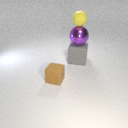
small yellow rubber sphere above large purple metal sphere